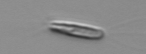
Label: Chrysochromulina